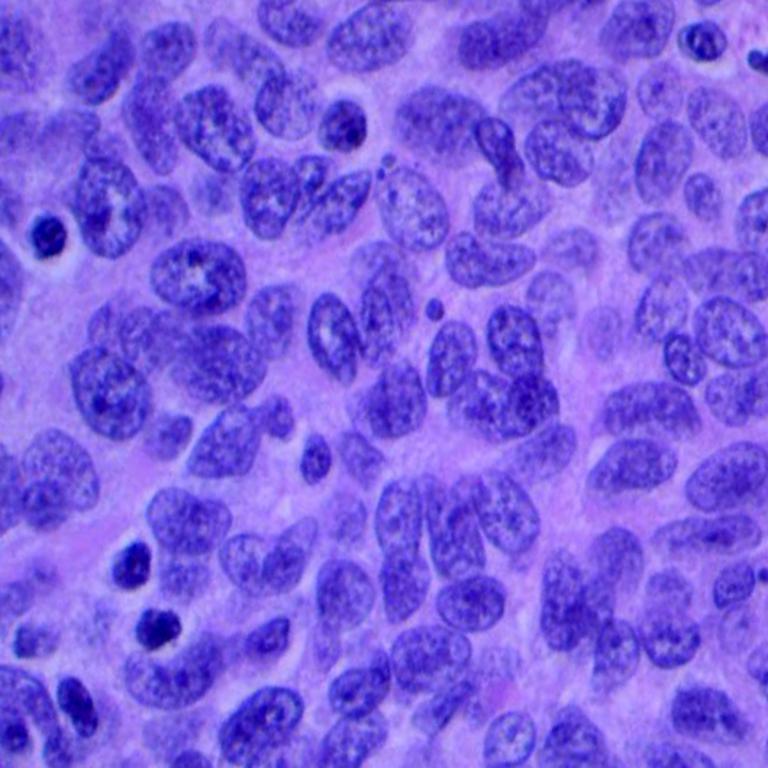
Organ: lung
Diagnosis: squamous carcinomas